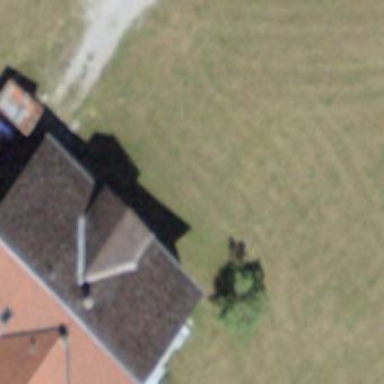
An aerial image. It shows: Farm building.